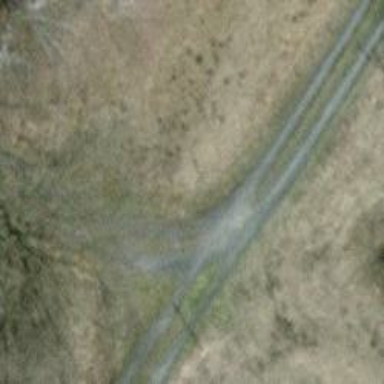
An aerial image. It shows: Gravel track with grade2 tracktype.